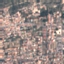
Land use / land cover class: Residential